Question: I am currently trying to build a GUI calculator using python with the help of tkinter. I have managed to set up all of my buttons and they interact with my entry() bar when I press the button (e,g: Press button 5 and 5 appears into the entry()).
The only thing left to do is actually perform the mathematical equations that appear in the entry(). For example, if I enter 5 + 5 * 2 into the entry bar, how would I make the answer appear into the entry() after it's updated? So basically all I'm asking is someone to help me make this happen!
I have provided the code below and a screenshot of the calculator. Also please don't report this as a duplicate or flag this question as a post, (I'm reasking this question because I got no help on my last one so please help a young python programmer out!). Also I'm asking you not to provide me with links because I've read every possible link on tkinter there is to read and still have no clue what I'm doing.
Here is my code:
'''
import sys
from tkinter import *
from PIL import Image, ImageTk
#ACTIONS:
def clear():
#Action: Clears the entry().
txtDisplay.delete(0,END);
return;
def update_Entry(inputValue):
#Updates the entry when a button is pressed.
currentText = num1.get();
update = num1.set(currentText + inputValue);
#Parent Window.
root = Tk();
root.title('Calculator ++ [1.7.2]');
root.geometry('350x450');
#Main entry.
num1 = StringVar();
txtDisplay = Entry(root, textvariable = num1, relief=RIDGE, bd = 10, width=33, insertwidth = 1, font = 40, justify=RIGHT);
txtDisplay.place(x=15, y=10);
txtDisplay.focus();
print(txtDisplay.get())
#Buttons:
zeroButton = Button(root, text='0', width=20, height=3, bg='LightBlue', fg='red', command=lambda:update_Entry('0'));
zeroButton.place(x=17,y=382);
oneButton = Button(root, text='1', width=8, height=3, bg='LightBlue', fg='red', command=lambda:update_Entry('1'));
oneButton.place(x=17, y=302);
twoButton = Button(root, text='2', width=8, height=3, bg='LightBlue', fg='red', command=lambda:update_Entry('2'));
twoButton.place(x=100, y=302);
threeButton = Button(root, text='3', width=8, height=3, bg='LightBlue', fg='red', command=lambda:update_Entry('3'));
threeButton.place(x=182, y=302);
fourButton = Button(root, text='4', width=8, height=3, bg='LightBlue', fg='red', command=lambda:update_Entry('4'));
fourButton.place(x=17, y=222);
fiveButton = Button(root, text='5', width=8, height=3, bg='LightBlue', fg='red', command=lambda:update_Entry('5'));
fiveButton.place(x=100, y=222);
sixButton = Button(root, text='6', width=8, height=3, bg='LightBlue', fg='red', command=lambda:update_Entry('6'));
sixButton.place(x=182, y=222);
sevenButton = Button(root, text='7', width=8, height=3, bg='LightBlue', fg='red', command=lambda:update_Entry('7'));
sevenButton.place(x=17, y=142);
eightButton = Button(root, text='8', width=8, height=3, bg='LightBlue', fg='red', command=lambda:update_Entry('8'));
eightButton.place(x=100, y=142);
ninthButton = Button(root, text='9', width=8, height=3, bg='LightBlue', fg='red', command=lambda:update_Entry('9'));
ninthButton.place(x=182, y=142);
decimalButton = Button(root, text='.', width=8, height=3, bg='powder blue', command=lambda:update_Entry('.'));
decimalButton.place(x=182, y=382);
equalButton = Button(root, text='=', width=8, height=8, bg='Lightgreen', command=lambda:update_Entry('='));
equalButton.place(x=264, y=307);
plusButton = Button(root, text='+', width=8, height=3, bg='gray', command=lambda:update_Entry('+'));
plusButton.place(x=264, y=222);
minusButton = Button(root, text='-', width=8, height=3, bg='gray', command=lambda:update_Entry('-'));
minusButton.place(x=264, y=142);
multiplyButton = Button(root, text='x', width=8, height=3, bg='gray', command=lambda:update_Entry('*'));
multiplyButton.place(x=264, y=66);
divideButton = Button(root, text='/', width=8, height=3, bg='gray', command=lambda:update_Entry('/'));
divideButton.place(x=182, y=66);
clearButton = Button(root, text='Clear (CE)', width=20, height=3, command = clear, bg='Orange');
clearButton.place(x=17, y=66);
#Locks the parent windows size.
root.maxsize(350,450);
root.minsize(350,450);
#Parent window's background color:
root.configure(background = 'black');
root.mainloop();
'''

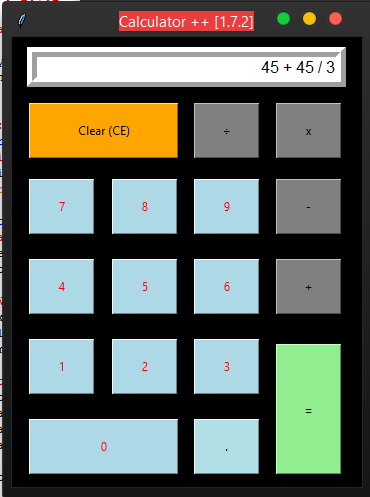
Answer: For something this simple, try having this as the 'command' for your 'equalButton':
'''
def evaluate():
currentText = num1.get()
try:
num1.set(str(eval(currentText)))
except SyntaxError:
num1.set('<ERROR>')
'''